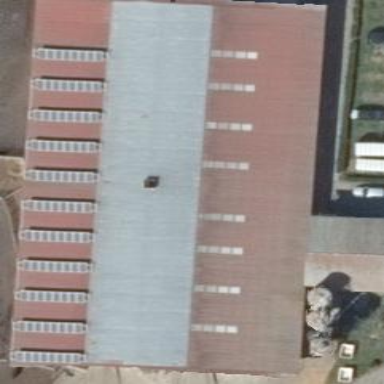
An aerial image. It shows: Cowshed building.